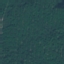
Land use / land cover: Forest